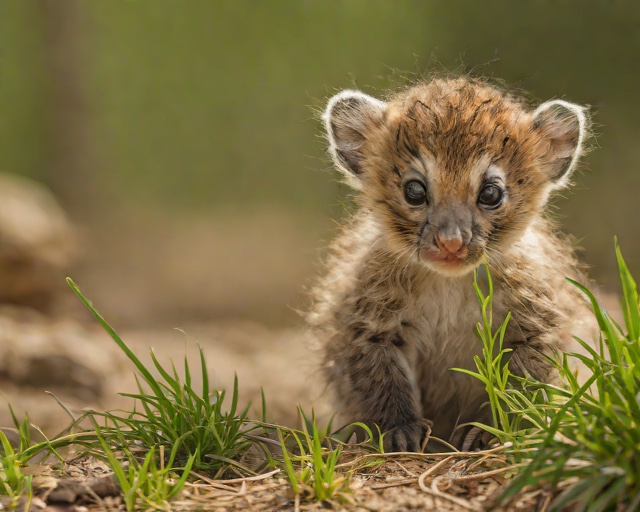
Category: New Baby